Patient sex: M
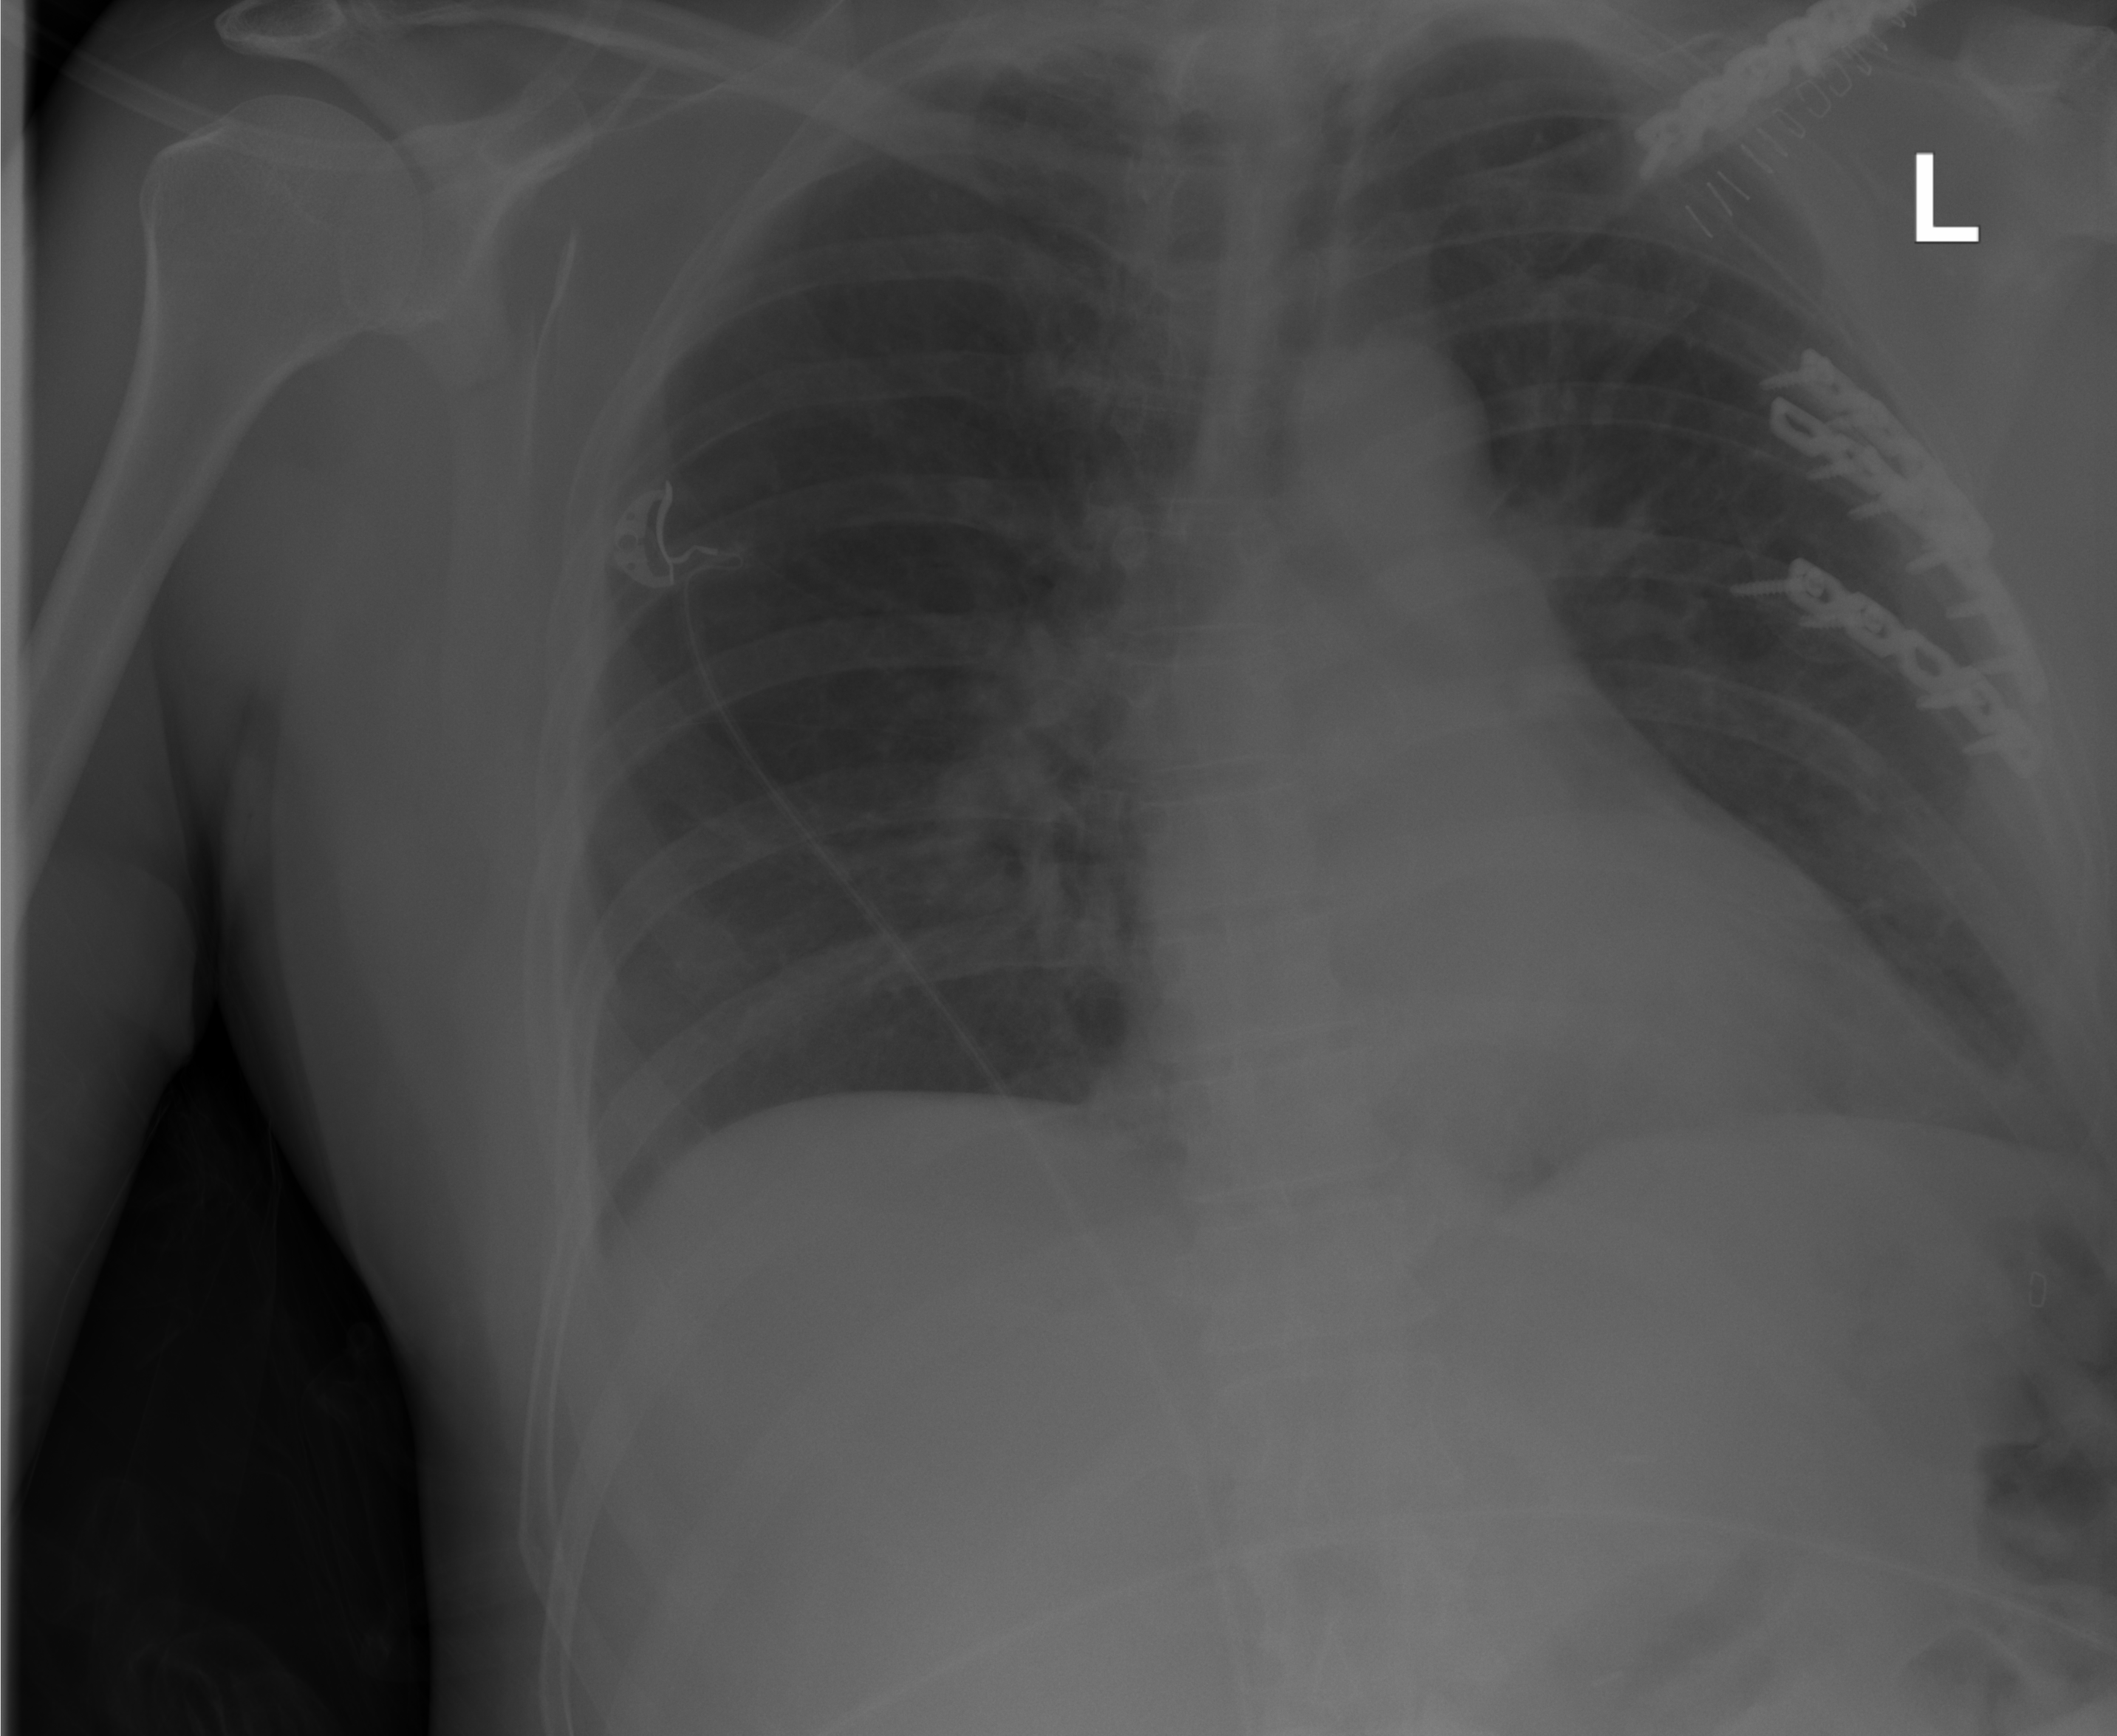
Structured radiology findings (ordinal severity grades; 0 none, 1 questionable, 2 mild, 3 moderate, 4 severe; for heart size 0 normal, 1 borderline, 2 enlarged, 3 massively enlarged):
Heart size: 0
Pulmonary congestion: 0
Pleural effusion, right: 0
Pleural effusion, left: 0
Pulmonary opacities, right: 0
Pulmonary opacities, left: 0
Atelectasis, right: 0
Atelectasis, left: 0